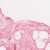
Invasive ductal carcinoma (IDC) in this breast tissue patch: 0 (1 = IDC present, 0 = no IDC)